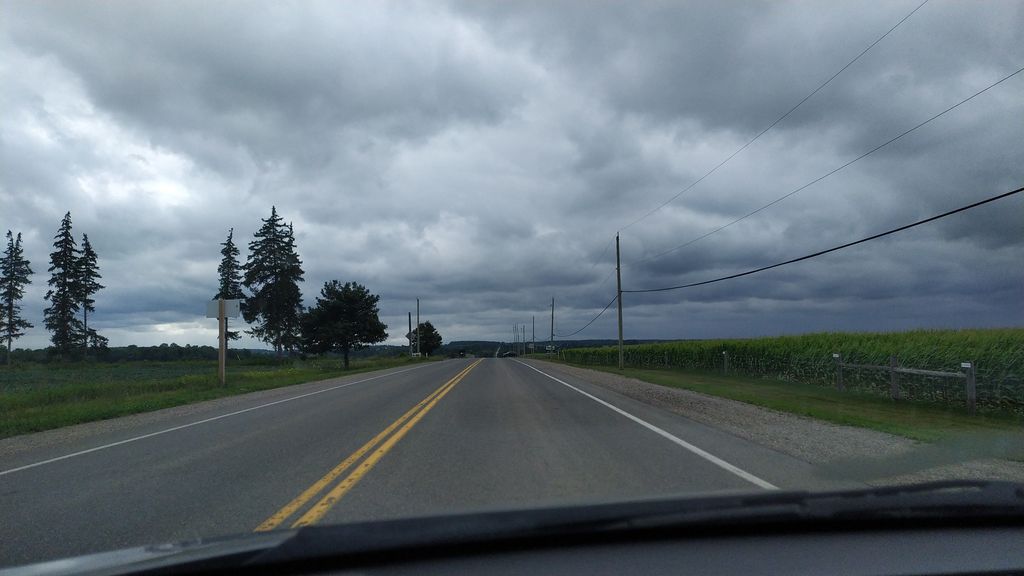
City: kitchener-waterloo